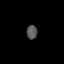
Tissue: lung
Cell type: Myeloid cells
Senescence score: 0.6354
Nuclear area (px): 146
Mean DAPI intensity: 85.959